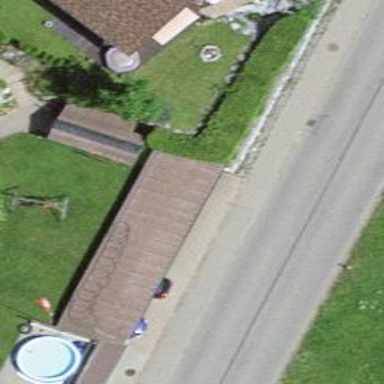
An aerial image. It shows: Hedge barrier.